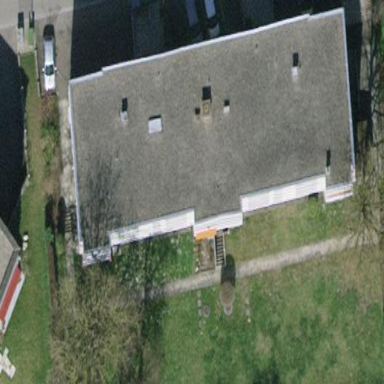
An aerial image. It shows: Apartment building with flat roof.